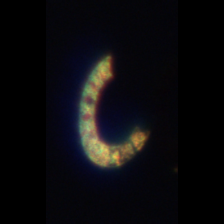
Taxon: Eucampia
Group: Diatoms